Interaction volume radius: 5 \u00c5
Interaction volume height: 10 \u00c5
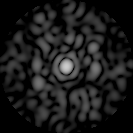
Disorder parameter: 0.8157